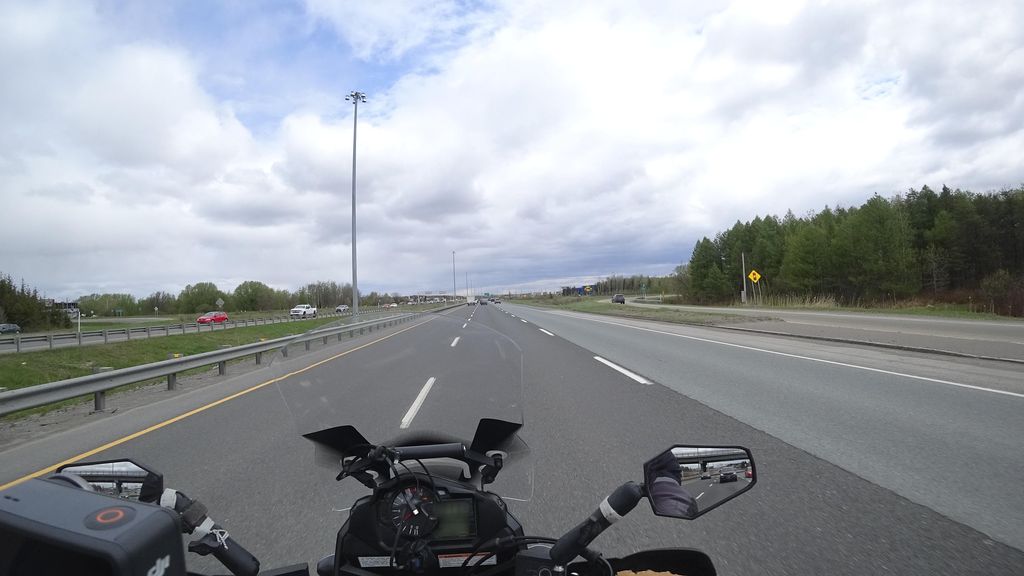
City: quebec_city